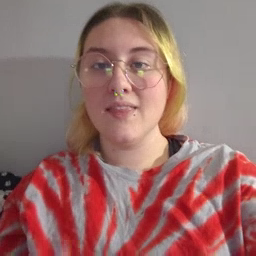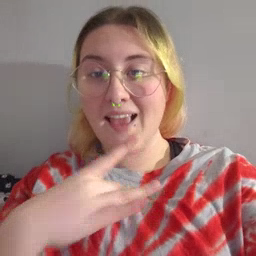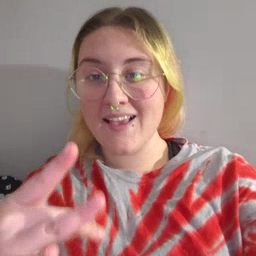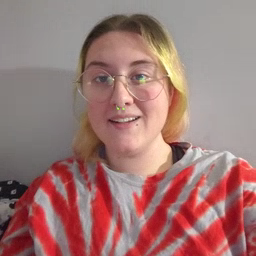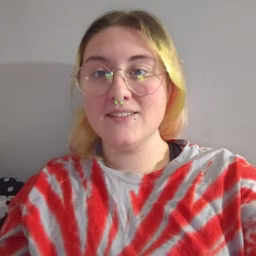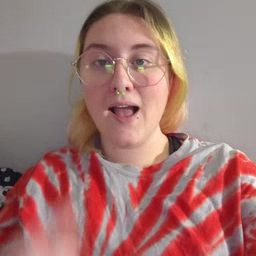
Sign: like